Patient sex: F
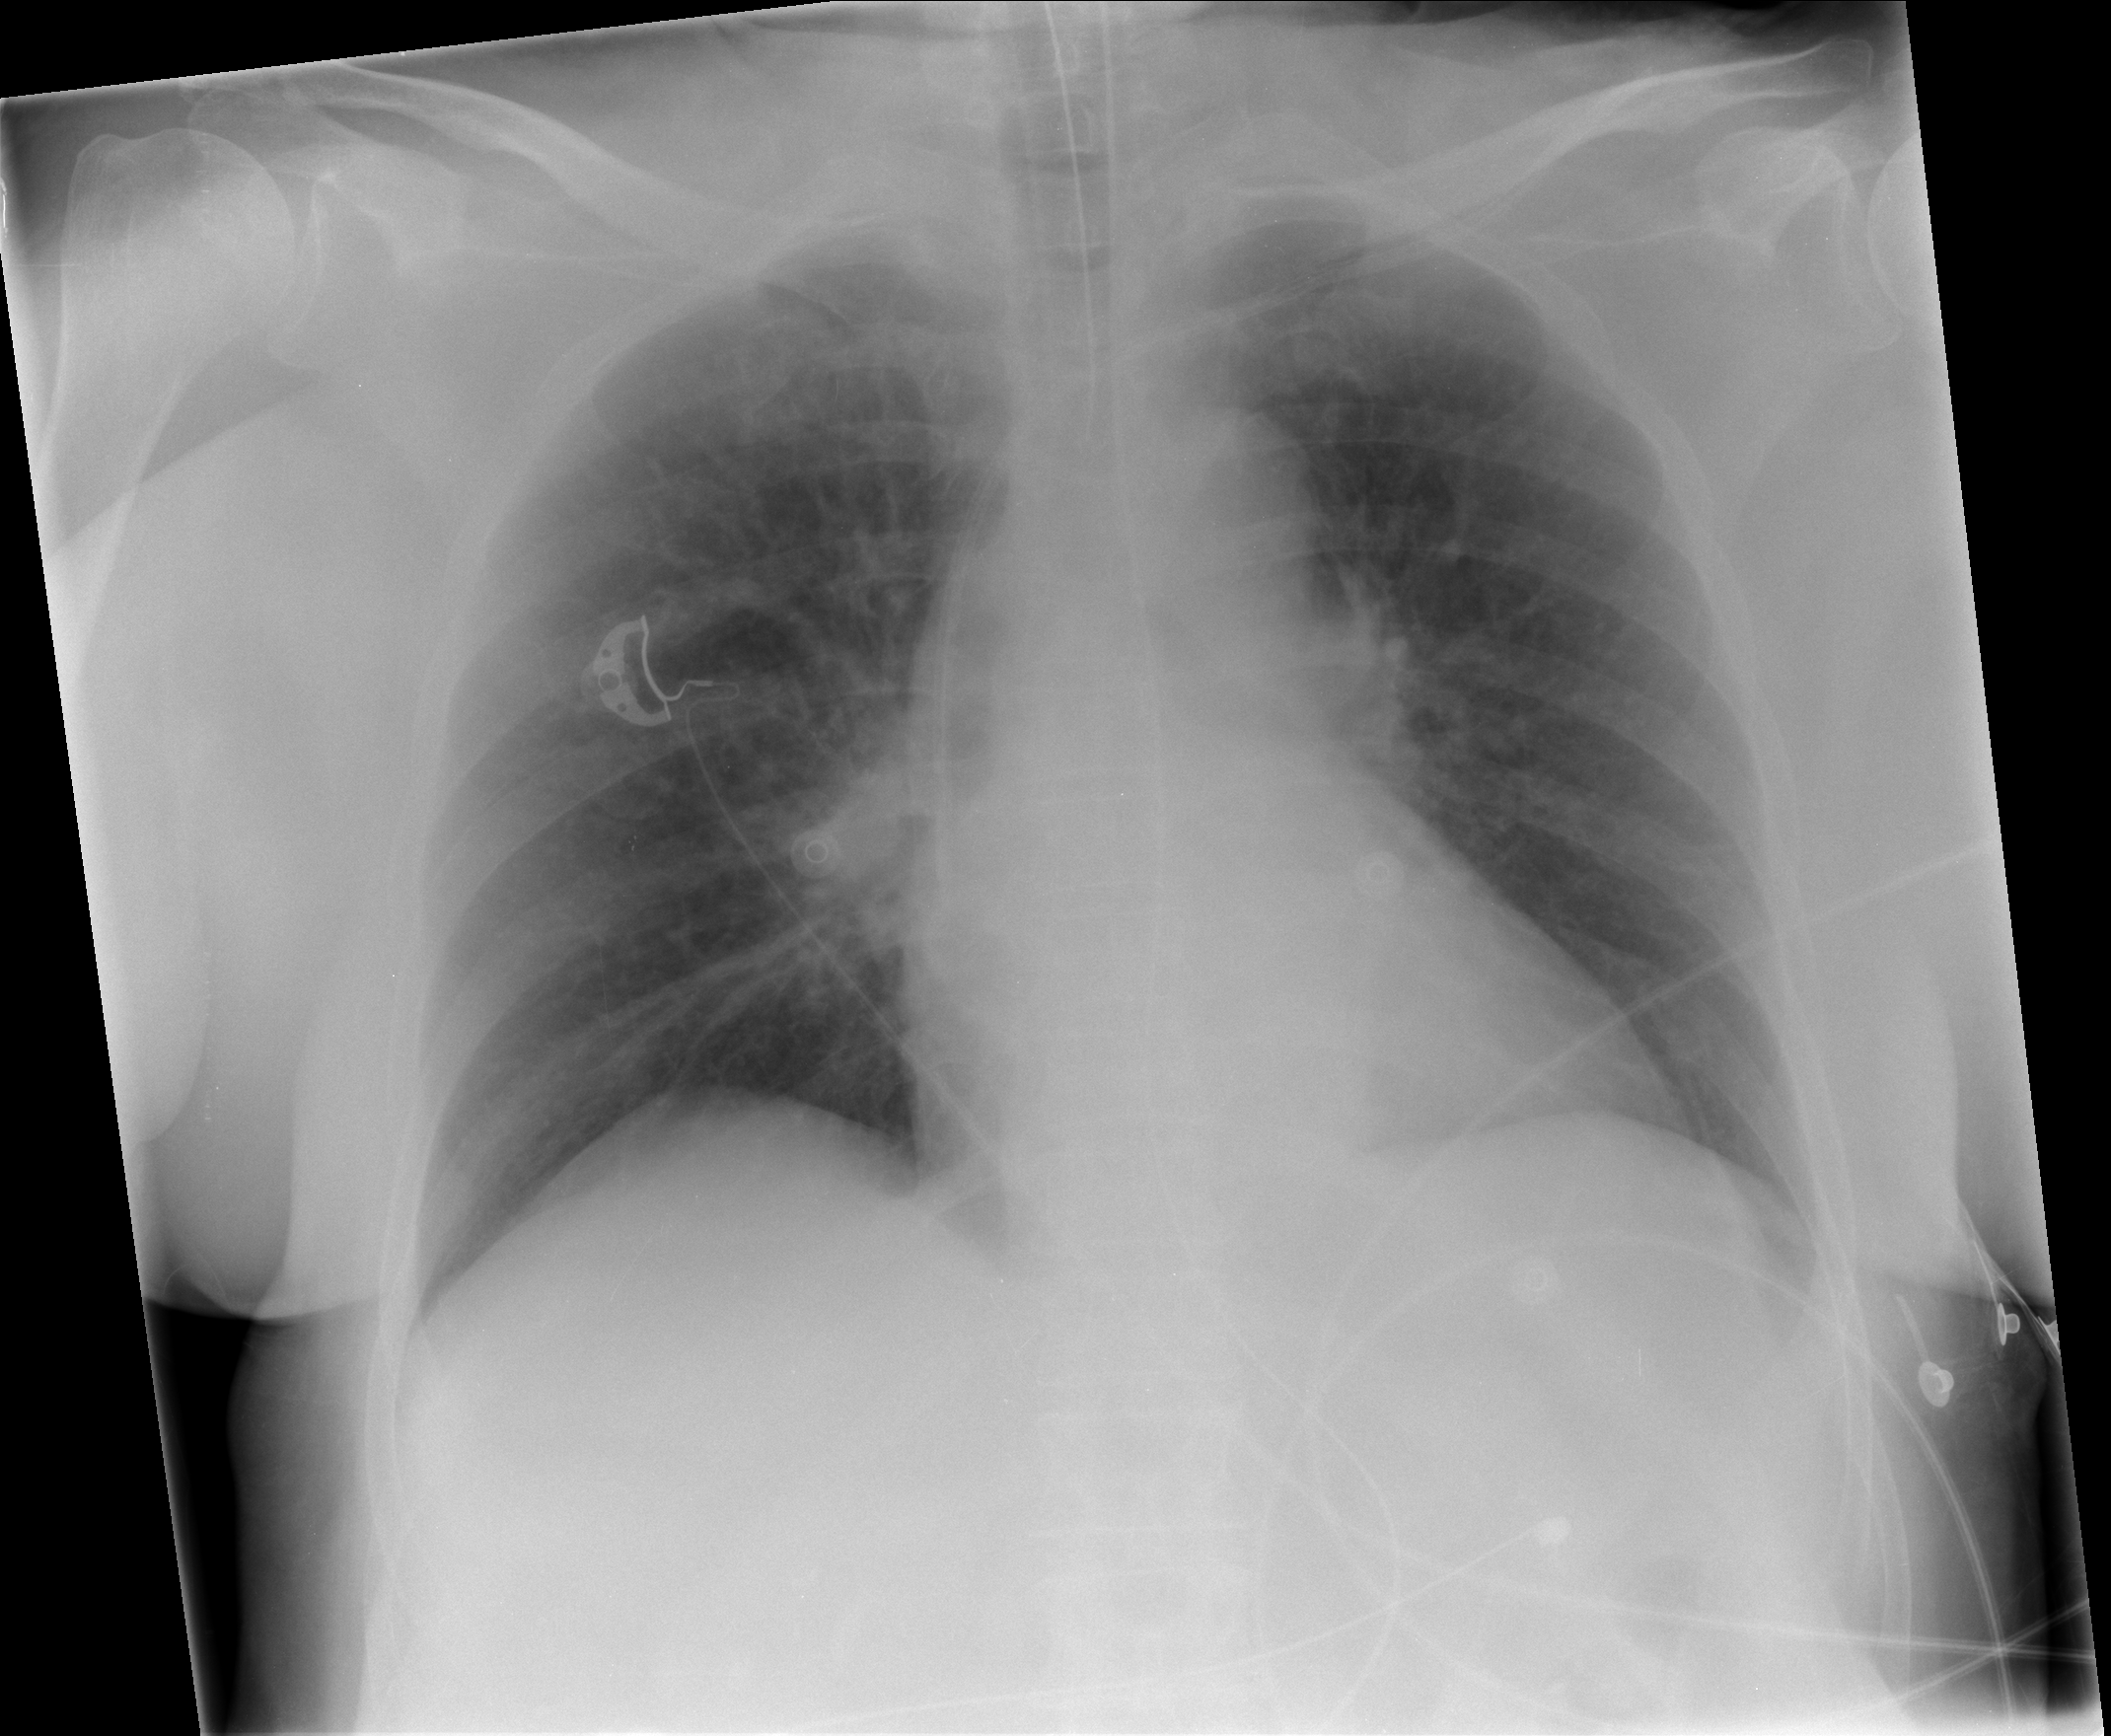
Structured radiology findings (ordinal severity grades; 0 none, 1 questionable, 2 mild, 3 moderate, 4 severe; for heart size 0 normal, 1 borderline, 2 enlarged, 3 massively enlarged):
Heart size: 0
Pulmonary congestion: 1
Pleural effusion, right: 0
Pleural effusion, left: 0
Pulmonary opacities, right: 0
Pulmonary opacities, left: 0
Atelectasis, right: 0
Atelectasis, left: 0